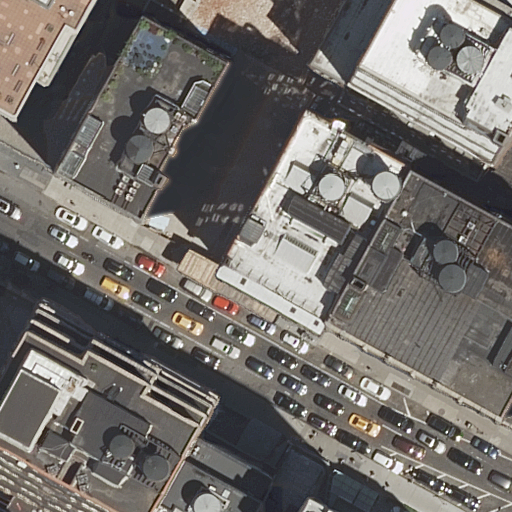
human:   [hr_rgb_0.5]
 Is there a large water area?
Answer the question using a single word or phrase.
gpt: no

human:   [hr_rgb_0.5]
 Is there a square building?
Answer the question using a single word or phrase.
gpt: no

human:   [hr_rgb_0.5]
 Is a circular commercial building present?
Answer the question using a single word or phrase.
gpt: no

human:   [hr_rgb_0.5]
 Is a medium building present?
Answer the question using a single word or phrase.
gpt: yes

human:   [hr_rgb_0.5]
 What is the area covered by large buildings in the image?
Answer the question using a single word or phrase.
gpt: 2834m2

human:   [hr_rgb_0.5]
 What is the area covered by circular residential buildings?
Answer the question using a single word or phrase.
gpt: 0m2

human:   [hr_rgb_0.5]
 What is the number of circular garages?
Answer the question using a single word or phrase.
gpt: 0

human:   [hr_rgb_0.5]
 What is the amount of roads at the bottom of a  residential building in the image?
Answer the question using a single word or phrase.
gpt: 1

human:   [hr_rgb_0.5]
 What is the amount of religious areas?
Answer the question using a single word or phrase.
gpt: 0

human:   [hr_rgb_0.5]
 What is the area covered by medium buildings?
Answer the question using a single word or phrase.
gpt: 1785m2

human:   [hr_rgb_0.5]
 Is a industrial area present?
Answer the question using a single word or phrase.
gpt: no

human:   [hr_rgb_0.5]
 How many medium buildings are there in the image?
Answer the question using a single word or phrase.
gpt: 8

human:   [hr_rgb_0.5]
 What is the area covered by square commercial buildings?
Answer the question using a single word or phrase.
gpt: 0m2

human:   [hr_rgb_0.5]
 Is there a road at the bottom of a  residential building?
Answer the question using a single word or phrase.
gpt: yes

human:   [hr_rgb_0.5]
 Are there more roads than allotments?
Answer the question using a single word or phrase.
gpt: yes

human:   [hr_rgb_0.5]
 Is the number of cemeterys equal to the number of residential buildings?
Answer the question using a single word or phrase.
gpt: no

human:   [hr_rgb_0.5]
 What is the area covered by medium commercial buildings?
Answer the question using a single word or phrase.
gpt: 0m2

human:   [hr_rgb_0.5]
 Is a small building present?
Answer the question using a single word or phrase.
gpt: yes

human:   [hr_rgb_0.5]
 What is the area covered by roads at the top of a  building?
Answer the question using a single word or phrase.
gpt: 0m2

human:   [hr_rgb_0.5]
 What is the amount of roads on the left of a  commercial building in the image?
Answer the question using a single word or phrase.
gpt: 0

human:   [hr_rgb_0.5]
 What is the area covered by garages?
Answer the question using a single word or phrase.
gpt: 0m2

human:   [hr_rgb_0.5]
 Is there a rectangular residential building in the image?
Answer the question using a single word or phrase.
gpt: yes

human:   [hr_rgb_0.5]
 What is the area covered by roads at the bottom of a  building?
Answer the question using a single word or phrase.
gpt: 0m2

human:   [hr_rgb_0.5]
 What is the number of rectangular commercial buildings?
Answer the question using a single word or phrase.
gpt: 0

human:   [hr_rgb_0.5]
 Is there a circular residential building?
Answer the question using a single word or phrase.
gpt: no

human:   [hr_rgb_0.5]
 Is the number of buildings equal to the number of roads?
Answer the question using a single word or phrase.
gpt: no

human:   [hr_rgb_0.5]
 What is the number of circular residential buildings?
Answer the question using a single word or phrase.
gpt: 0

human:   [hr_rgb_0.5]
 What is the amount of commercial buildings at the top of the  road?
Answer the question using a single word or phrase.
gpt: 0

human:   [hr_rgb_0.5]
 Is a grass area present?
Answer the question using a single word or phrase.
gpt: no

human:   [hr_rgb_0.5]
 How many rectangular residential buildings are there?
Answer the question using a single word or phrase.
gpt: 7

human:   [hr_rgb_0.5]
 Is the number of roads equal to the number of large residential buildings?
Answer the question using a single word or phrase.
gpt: no

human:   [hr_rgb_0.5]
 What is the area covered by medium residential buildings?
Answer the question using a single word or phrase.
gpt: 1541m2

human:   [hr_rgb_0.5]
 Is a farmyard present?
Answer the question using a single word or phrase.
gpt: no

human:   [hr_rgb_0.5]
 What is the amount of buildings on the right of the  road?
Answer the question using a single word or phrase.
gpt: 4

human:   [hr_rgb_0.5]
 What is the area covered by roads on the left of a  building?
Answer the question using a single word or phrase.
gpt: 0m2

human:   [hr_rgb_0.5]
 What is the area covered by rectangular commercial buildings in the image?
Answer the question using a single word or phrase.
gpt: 0m2